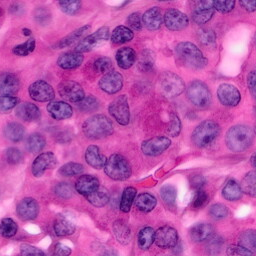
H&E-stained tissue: Pancreatic